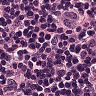
Metastatic tissue present: yes